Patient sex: M
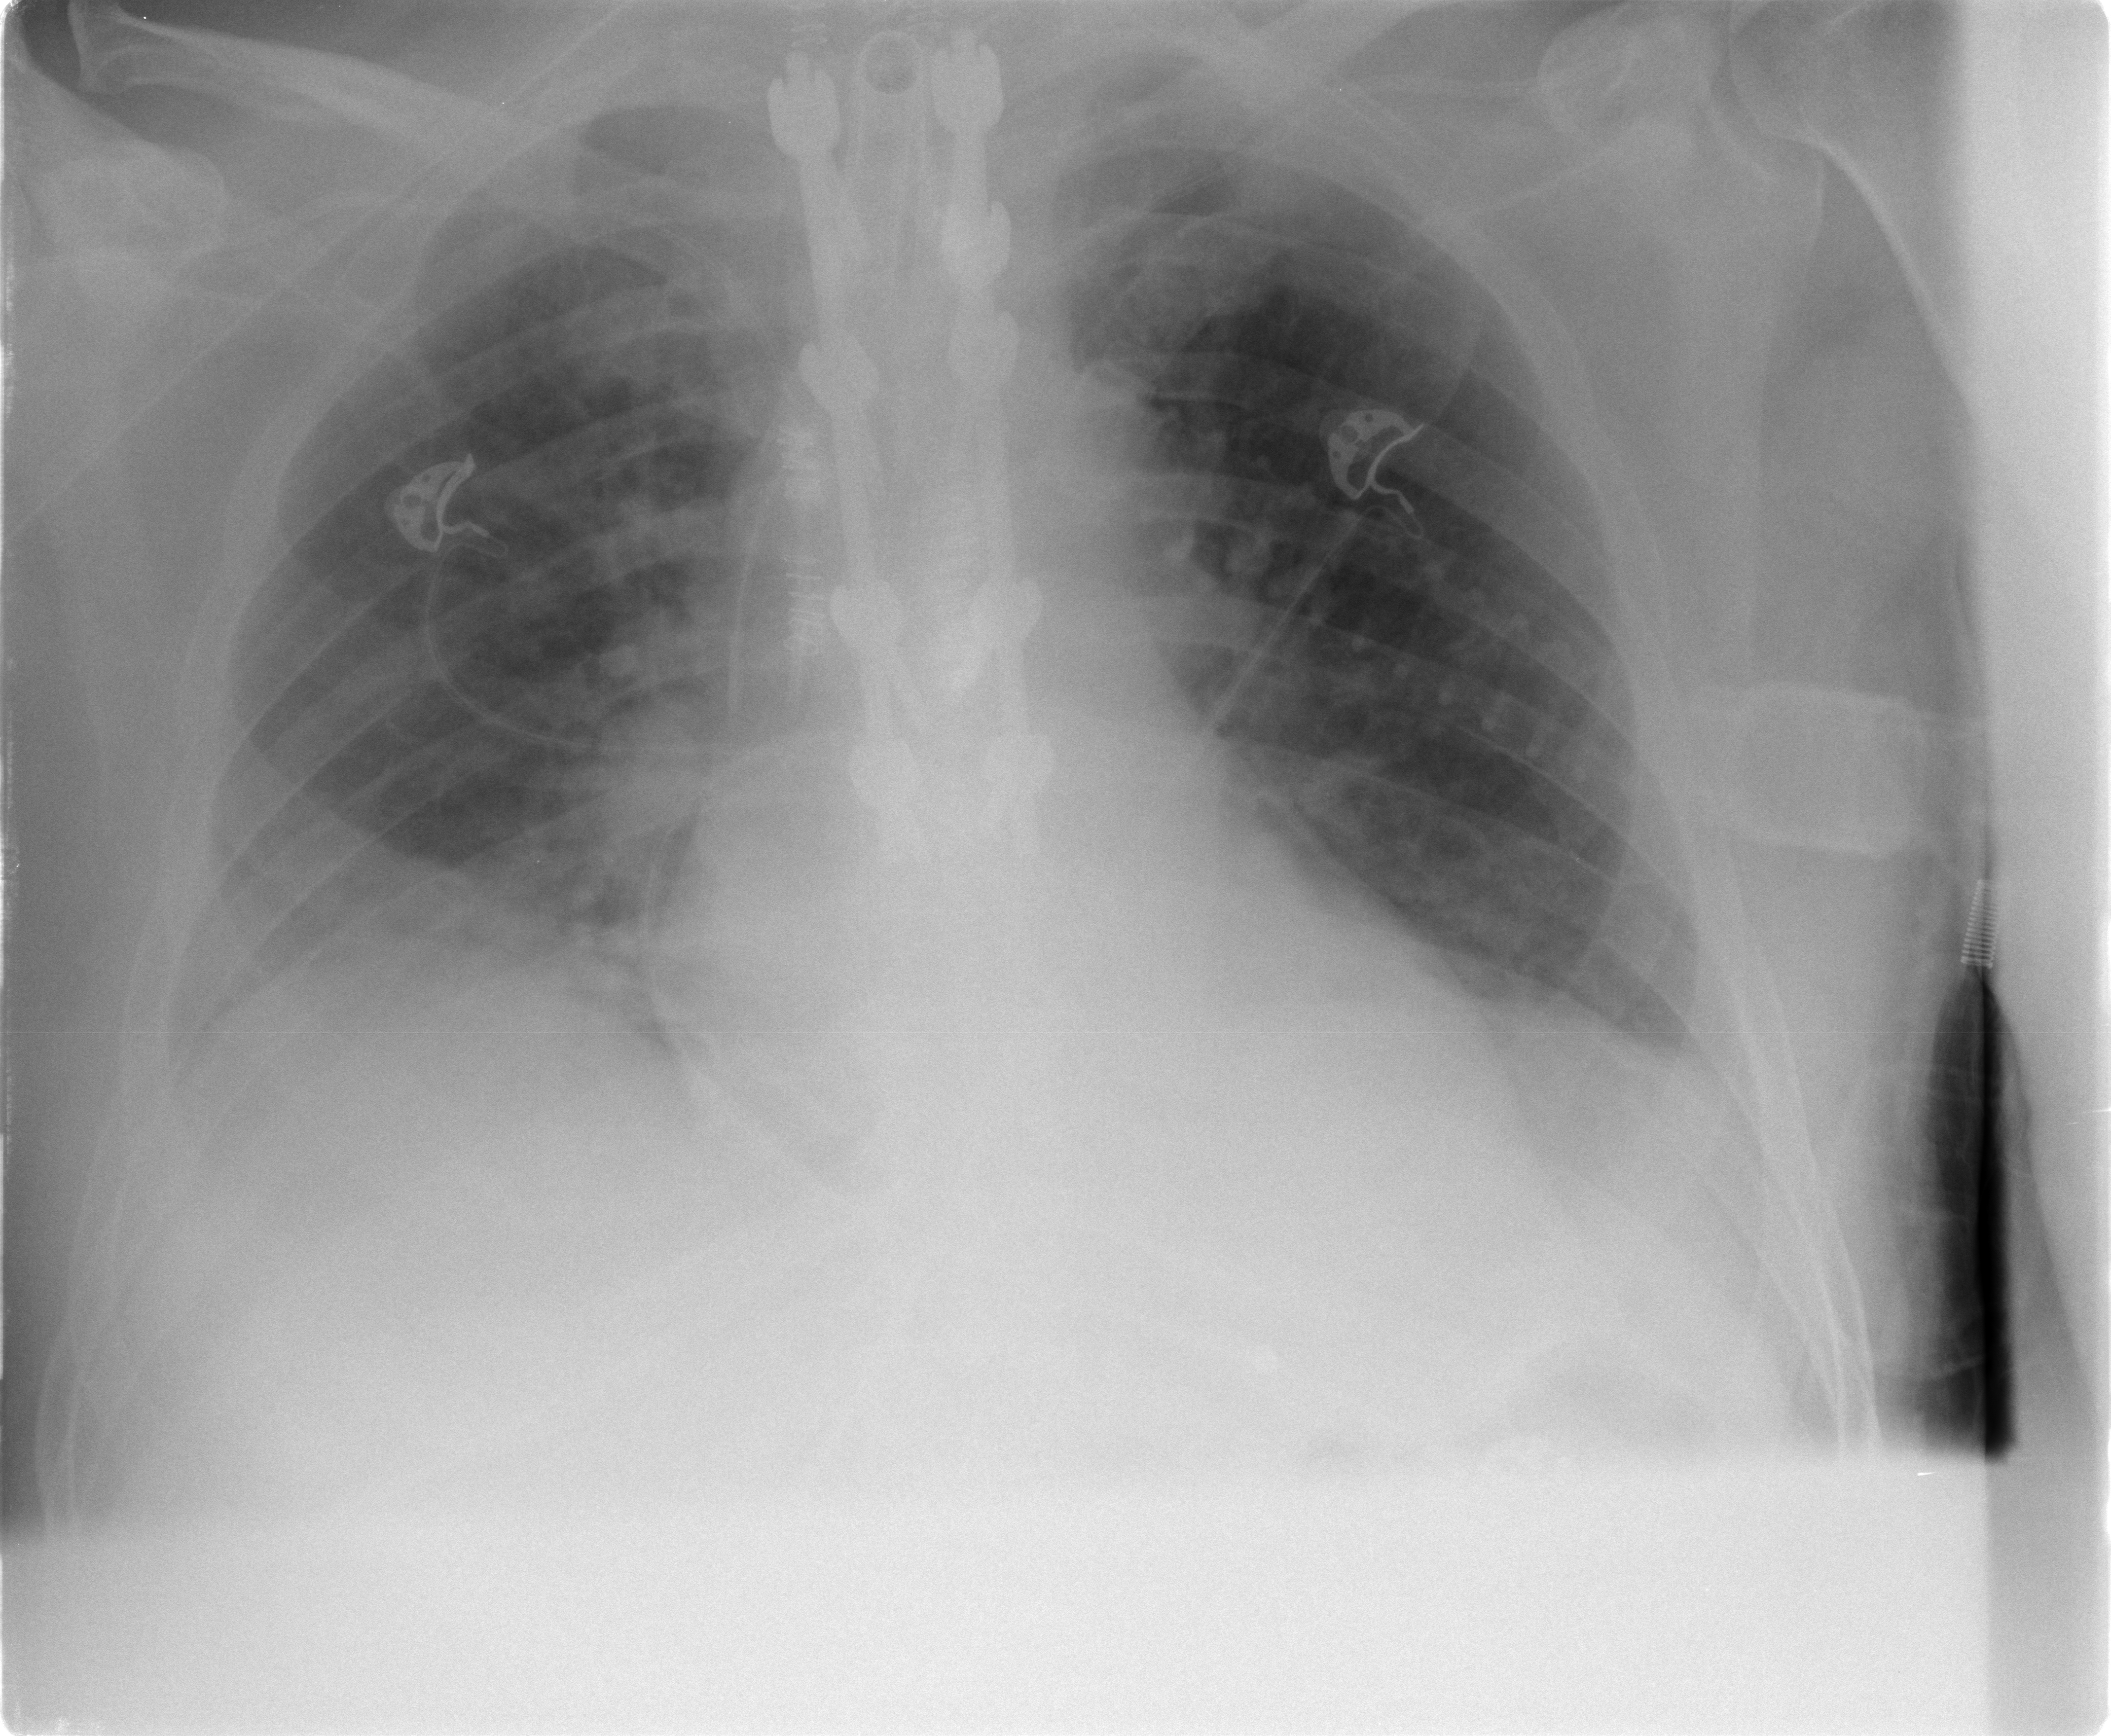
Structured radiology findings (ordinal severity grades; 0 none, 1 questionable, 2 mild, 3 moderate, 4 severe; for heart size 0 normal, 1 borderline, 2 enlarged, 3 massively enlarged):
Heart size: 0
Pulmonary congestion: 0
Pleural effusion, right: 2
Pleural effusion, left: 2
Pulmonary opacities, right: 0
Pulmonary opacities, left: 0
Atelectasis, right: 2
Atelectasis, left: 2